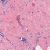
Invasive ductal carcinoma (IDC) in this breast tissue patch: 0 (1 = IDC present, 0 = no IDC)